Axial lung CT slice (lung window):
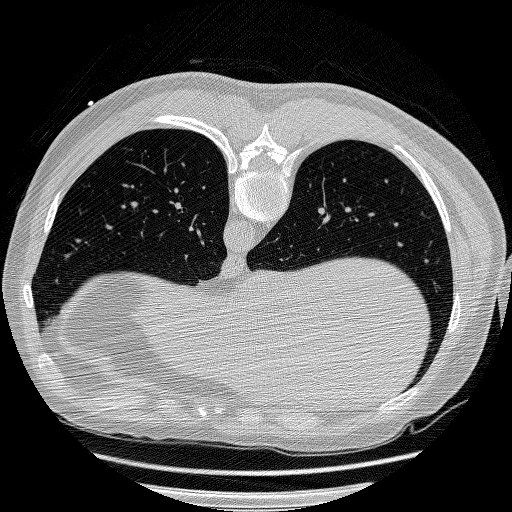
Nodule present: no